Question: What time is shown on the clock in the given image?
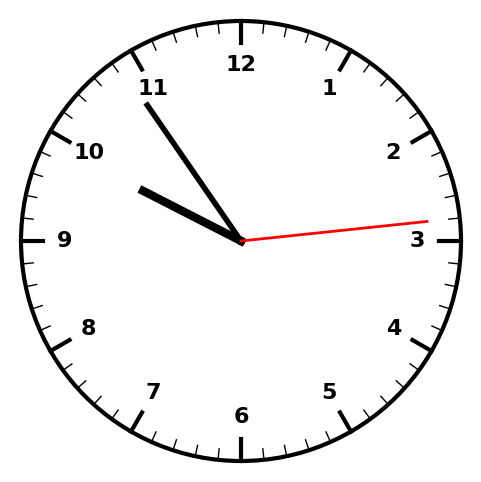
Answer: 09:54:14